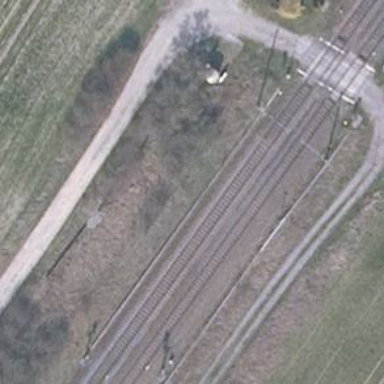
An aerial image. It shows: Railway signal.